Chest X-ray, AP view. Patient: 67 years old, sex M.
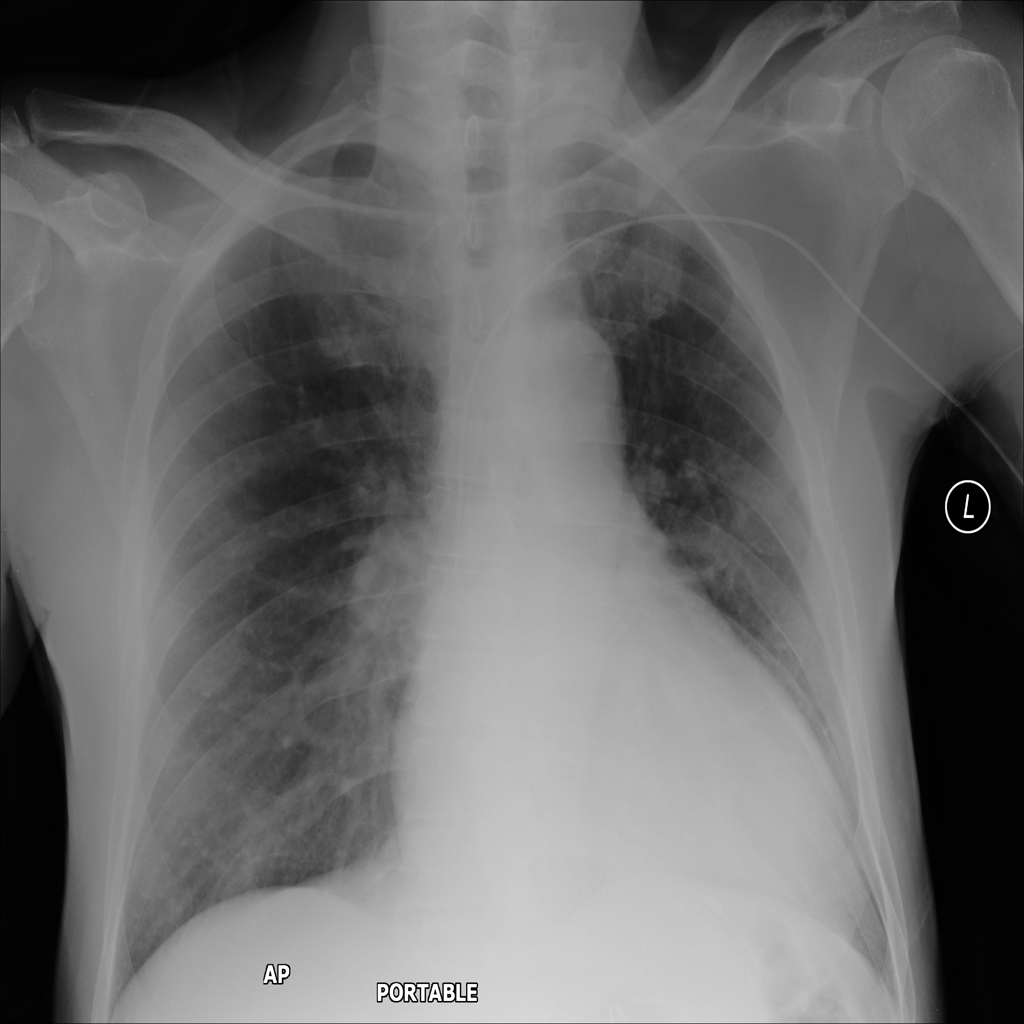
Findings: No Finding